Question: I'm facing a wierd problem. My eclipse, has a which is occupying some of the space which I do not want to happen. Initially it had "" text along with it. I've followed some blog post and set accordingly to show just the icon (I don't remember that blog post link).
But now, the icon is getting replicating .. it is being shown 12 times. It is actually creating childs :P
I've gone through all the options present in Customize Perspective menu, none of them had this button listed. Can someone help me in removing that google sign button from my perspective? One possible suspect is- my eclipse crashes when I suspend and wakeup my machine.

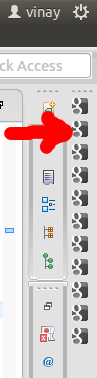
Answer: You can use the > menu command to reset the perspective to its default state, which might eliminate that toolbar and buttons. If that fails, I would create a new workspace and import the projects into it using > > .
If you want to try to salvage your existing workspace, it's possible to do so my manually editing Eclipse's internal file that stores your Workbench layout, but it's a bit tricky. Here are the steps I've followed to eliminate a similar repeated toolbar item:
1. Exit Eclipse.
2. Find the Workbench layout file, it's path is <workbench>\.metadata\.plugins\org.eclipse.e4.workbench\workbench.xmi. Make a backup of this file before you touch it - this is essential because it's easy to corrupt the file if you change the wrong things.
3. Open the file in your favorite XML-aware editor - most packages of Eclipse include the XML editor that works just fine1, but be aware that if you use Eclipse to edit the file you can't have Eclipse open on the workspace that contains the workbench.xmi you want to edit.
4. Find the section of <trimBars> nodes in the XML; from there you have to determine which <trimBars> node you need to edit. In your case it looks like a vertical one, probably with a side="Right" attribute.
5. Under the correct <trimBars> node you'll find multiple <chlidren> nodes, each with an elementId attribute that should help you identify it; you're looking for <children> nodes that are identified as something related to the Google plugin.
6. Delete the <children> nodes that seem related to the unwanted toolbar buttons. In your case, it appears that there is an entire toolbar that you might want to eliminate, so you might want to delete the entire containing <trimBars> node.
7. Save the file and start Eclipse on that workspace.
---